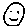
Label: smiley face